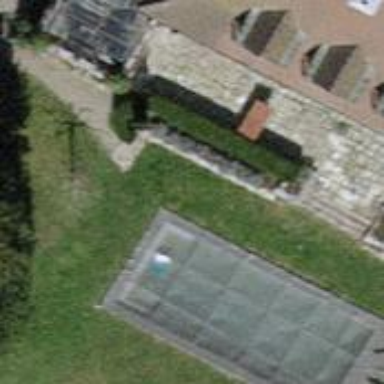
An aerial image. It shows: Outdoor swimming pool located on leisure land.